Field crop: maize
Growth stage: 2
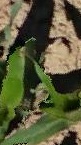
Species: maize